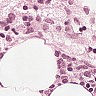
Metastatic tissue present: no